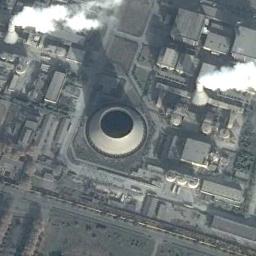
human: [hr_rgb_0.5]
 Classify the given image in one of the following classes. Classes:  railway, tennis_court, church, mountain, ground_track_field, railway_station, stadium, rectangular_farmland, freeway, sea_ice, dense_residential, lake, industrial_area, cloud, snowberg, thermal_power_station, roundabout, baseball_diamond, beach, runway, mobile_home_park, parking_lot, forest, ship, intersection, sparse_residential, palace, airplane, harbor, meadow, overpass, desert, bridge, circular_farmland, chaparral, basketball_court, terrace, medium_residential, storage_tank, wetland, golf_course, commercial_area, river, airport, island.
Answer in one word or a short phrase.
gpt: thermal_power_station